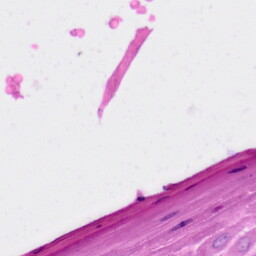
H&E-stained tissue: Skin